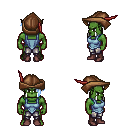
a pixel art fantasy rpg character, male body template, orc, green skin, blue vest, metal pants, white cyan long mohawk hairstyle, leather cap, maroon shoes, four views (front, back, left, right), 2x2 character sprite sheet, small pixel art, hard edges, no anti-aliasing